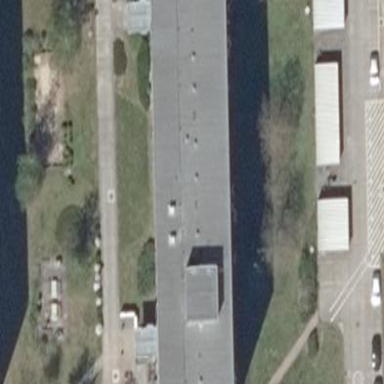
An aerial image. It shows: Dormitory building.